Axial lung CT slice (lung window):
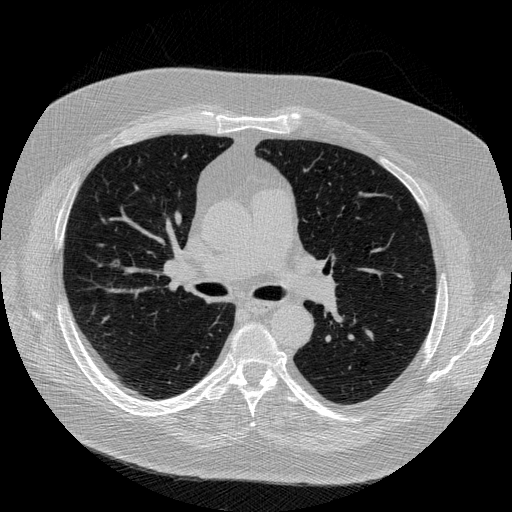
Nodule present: no